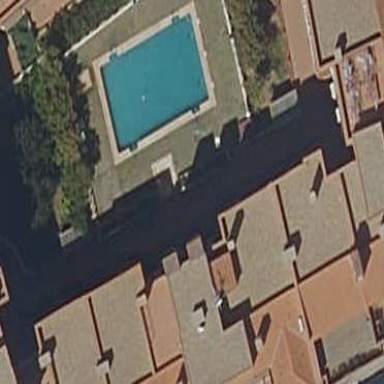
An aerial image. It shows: Swimming pool located in leisure land.